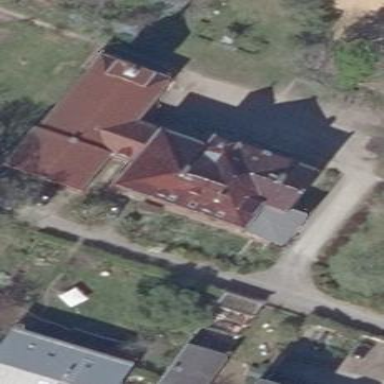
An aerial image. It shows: Historic residential building with neo-gothic architecture. The roof is made of black roof tiles and the building itself is painted in red.